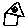
Label: house